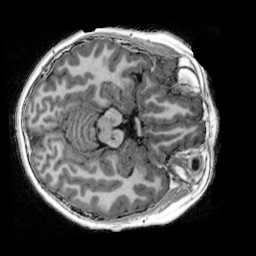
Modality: UNIT1_denoised
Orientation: axial
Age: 9
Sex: male
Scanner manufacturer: siemens
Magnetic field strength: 3 T
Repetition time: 4 s
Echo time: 0.00303 s